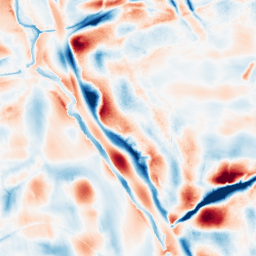
Category: wavelet
Decomposition family: wavelet_biorthogonal
Decomposition parameters: wavelet: bior4.4
level: 5
Upsampling method: sinc_hamming
Upsampling parameters: scale: 4
kernel_size: 16
Upsampling scale: 4